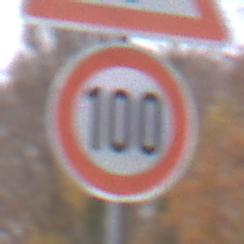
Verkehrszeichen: Geschwindigkeit100
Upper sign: Gefahrenstelle
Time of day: MorningAfternoon
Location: Outdoor (Nature)
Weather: Overcast
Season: NotSpecified
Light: Natural